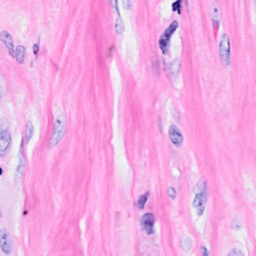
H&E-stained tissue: Breast